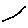
Label: line